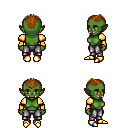
a pixel art fantasy rpg character, female body template, orc, green skin, gold arm armor, metal pants, brunette short mohawk hairstyle, gold boots, four views (front, back, left, right), 2x2 character sprite sheet, small pixel art, hard edges, no anti-aliasing